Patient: sex M, age 68
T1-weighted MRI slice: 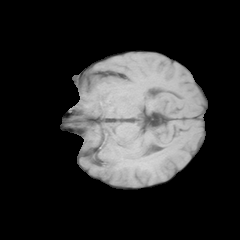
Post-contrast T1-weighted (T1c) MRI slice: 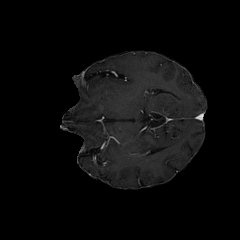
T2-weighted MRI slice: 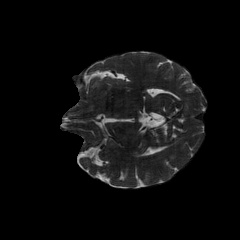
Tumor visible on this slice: no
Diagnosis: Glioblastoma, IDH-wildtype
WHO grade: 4